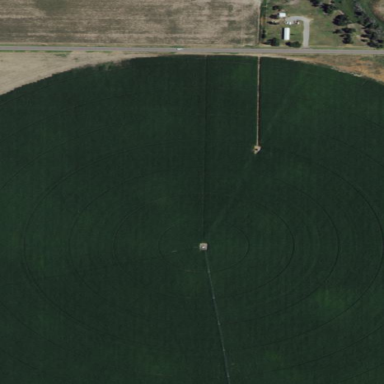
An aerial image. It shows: Farmland with pivot irrigation system.